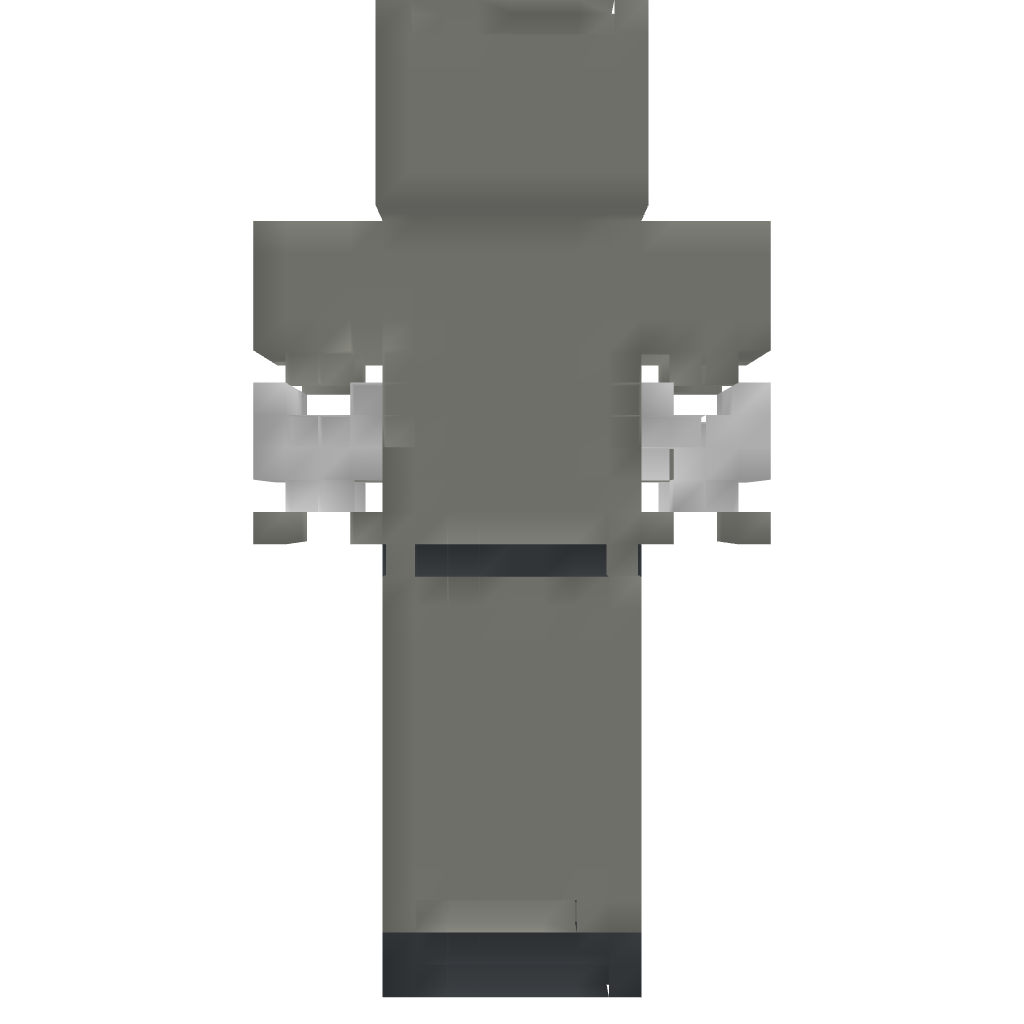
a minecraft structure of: Persian Statue